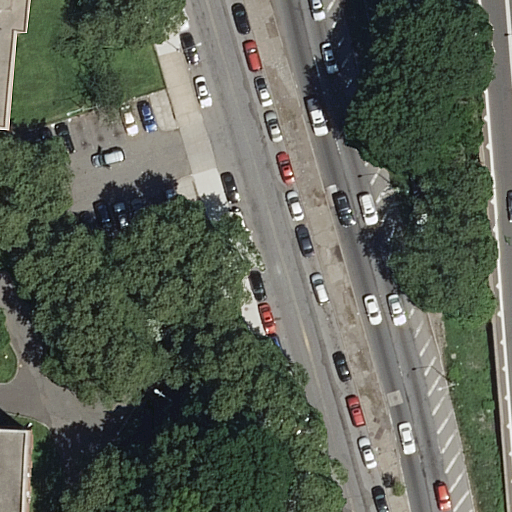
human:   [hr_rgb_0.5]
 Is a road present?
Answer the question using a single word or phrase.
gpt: yes

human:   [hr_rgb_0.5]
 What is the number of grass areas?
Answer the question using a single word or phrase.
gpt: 1

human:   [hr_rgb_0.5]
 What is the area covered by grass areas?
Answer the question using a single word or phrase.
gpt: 1380m2

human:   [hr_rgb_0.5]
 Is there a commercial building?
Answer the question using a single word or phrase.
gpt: no

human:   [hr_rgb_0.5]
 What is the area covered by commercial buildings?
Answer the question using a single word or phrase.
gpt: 0m2

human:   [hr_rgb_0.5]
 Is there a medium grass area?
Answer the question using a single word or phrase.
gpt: no

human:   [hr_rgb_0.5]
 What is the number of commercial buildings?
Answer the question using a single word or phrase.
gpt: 0

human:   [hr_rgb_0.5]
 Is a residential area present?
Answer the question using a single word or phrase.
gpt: yes

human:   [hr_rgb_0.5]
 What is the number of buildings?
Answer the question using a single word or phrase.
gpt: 2

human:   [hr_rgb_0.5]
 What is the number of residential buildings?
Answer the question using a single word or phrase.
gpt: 2

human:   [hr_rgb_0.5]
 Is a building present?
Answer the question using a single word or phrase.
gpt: yes

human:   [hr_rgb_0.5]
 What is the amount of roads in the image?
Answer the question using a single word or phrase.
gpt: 5

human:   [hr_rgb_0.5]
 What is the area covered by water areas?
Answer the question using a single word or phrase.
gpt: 0m2

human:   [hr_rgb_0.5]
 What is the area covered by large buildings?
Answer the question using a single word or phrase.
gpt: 0m2

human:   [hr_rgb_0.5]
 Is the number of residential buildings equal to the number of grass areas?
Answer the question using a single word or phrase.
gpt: no

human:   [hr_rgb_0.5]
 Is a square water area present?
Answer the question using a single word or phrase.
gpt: no

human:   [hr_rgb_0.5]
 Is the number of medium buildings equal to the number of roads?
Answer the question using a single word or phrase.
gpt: no

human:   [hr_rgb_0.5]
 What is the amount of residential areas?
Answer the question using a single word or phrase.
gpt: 1

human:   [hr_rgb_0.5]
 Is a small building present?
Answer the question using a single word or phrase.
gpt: no

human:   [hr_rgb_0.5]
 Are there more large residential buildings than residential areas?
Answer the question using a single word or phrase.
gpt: no

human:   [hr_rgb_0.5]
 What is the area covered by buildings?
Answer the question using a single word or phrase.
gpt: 414m2

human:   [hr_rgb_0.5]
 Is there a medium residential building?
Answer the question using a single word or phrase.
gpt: yes

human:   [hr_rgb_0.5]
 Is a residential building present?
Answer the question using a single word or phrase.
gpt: yes

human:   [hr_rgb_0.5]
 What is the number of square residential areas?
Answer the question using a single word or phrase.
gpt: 0

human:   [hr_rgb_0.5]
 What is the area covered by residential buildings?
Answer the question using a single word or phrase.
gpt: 414m2

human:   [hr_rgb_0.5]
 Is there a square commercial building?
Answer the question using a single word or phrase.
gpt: no

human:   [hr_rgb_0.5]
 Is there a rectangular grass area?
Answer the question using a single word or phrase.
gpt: yes

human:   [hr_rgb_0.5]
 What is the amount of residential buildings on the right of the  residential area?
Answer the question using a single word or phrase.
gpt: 2

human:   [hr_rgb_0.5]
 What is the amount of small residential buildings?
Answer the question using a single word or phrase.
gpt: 0

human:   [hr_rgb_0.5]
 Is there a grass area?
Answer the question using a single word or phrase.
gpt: yes

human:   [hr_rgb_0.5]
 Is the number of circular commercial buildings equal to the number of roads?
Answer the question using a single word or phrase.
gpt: no

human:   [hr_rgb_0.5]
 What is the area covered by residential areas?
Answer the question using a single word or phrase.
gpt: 9174m2

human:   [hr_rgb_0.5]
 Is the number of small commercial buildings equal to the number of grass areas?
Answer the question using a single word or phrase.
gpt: no

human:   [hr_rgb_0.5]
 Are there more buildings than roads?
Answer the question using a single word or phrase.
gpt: no

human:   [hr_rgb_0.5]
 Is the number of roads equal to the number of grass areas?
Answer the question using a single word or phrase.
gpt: no

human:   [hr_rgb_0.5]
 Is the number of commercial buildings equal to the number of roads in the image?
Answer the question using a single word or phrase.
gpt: no

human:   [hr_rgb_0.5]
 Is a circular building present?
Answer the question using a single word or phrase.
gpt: no

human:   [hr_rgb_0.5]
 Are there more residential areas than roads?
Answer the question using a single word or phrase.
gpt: no

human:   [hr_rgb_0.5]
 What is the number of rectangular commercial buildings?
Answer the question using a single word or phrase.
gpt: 0

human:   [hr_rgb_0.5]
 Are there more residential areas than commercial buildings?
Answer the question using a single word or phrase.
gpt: yes

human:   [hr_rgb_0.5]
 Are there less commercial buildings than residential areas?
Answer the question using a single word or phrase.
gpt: yes

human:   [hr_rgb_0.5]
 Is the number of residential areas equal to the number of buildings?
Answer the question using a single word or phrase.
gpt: no

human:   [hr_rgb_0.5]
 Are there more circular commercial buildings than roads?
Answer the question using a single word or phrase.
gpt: no

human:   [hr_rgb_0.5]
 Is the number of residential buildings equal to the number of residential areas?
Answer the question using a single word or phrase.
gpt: no

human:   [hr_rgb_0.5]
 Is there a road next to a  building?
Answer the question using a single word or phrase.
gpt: yes

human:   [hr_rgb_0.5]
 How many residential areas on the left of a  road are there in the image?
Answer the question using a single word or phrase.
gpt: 1

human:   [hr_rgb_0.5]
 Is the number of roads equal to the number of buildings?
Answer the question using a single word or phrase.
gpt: no

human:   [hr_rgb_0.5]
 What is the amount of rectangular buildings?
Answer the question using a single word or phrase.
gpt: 2

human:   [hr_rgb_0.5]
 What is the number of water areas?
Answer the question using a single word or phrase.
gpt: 0

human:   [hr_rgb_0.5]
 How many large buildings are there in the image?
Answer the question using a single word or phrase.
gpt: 0

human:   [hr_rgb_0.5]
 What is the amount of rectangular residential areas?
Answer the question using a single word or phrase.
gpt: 1

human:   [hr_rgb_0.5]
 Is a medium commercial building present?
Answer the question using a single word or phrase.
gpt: no

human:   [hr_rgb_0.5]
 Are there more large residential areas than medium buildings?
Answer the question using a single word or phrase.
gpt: no

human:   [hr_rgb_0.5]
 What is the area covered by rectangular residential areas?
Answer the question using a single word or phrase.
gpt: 9174m2

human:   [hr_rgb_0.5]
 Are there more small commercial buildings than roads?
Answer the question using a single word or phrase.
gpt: no

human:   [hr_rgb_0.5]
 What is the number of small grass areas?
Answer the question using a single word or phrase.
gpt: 0

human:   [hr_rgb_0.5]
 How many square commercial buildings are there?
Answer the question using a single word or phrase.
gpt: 0

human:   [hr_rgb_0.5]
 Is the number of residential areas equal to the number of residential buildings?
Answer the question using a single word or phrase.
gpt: no

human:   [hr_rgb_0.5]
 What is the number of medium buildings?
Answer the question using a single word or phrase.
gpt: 2

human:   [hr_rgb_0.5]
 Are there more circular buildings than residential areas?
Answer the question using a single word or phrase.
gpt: no

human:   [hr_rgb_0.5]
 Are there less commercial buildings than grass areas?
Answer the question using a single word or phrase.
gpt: yes

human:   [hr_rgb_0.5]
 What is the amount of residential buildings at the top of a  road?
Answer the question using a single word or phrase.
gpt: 1

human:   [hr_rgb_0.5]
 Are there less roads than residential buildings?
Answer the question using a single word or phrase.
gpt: no

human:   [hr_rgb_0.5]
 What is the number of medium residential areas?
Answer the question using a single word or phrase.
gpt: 0